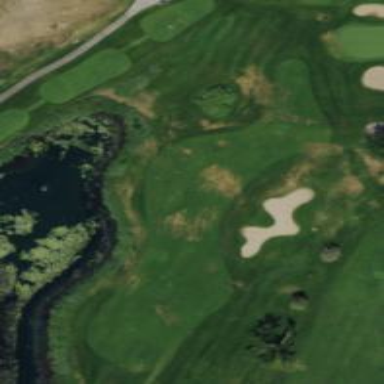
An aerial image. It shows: Mown grass fairway on recreation ground used for golf.